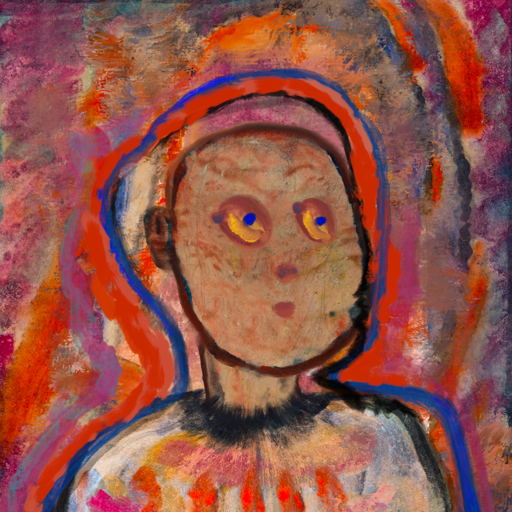
Background: Experience, Head And Neck Side: Orphan, Face Side: Mother_And_Son_Son, Bust: Childish, Hair Side: Experience, Head Accessory: Blank, Second Necklace: Blank, Necklace: Blank, Baby: Blank